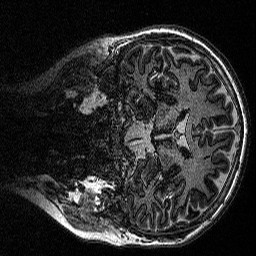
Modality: MP2RAGE
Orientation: coronal
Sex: female
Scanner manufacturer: siemens
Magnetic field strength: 3 T
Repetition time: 5 s
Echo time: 0.00292 s